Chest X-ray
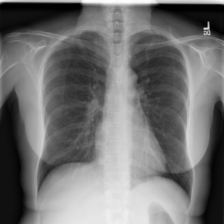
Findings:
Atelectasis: negative
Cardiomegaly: negative
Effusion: negative
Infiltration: negative
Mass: negative
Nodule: negative
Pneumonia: negative
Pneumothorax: negative
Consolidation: negative
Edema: negative
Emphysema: negative
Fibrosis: negative
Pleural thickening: negative
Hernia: negative